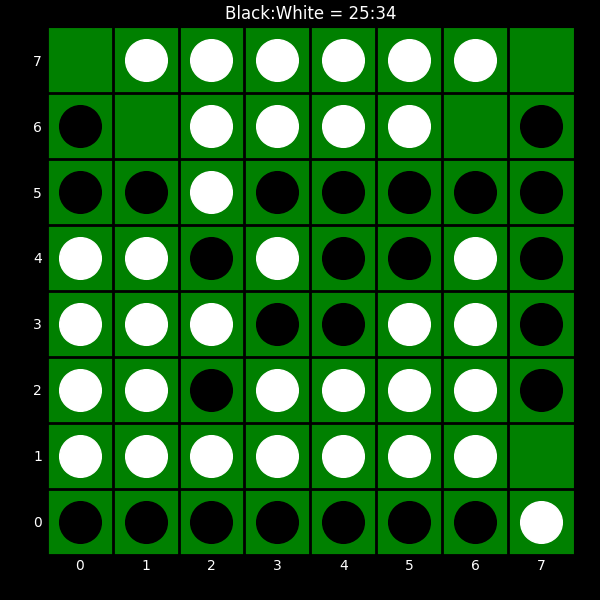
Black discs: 25
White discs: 34